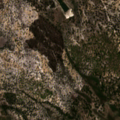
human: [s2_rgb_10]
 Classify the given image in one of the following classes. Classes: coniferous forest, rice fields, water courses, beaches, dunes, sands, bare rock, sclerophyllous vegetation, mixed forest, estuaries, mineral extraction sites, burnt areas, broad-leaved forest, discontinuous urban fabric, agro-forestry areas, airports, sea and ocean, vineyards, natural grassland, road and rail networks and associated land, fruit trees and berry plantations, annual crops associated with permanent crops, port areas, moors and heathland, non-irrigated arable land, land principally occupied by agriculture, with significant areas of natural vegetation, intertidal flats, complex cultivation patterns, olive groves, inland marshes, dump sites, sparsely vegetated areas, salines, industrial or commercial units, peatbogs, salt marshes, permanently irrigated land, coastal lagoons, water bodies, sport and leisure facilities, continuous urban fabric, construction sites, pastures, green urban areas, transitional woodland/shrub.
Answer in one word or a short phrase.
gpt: continuous urban fabric